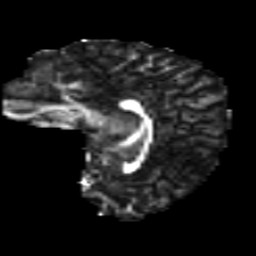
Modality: FA
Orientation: sagittal
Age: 16
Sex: male
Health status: ill
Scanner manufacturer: ge
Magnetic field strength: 3 T
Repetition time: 6.789 s
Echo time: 0.0796 s